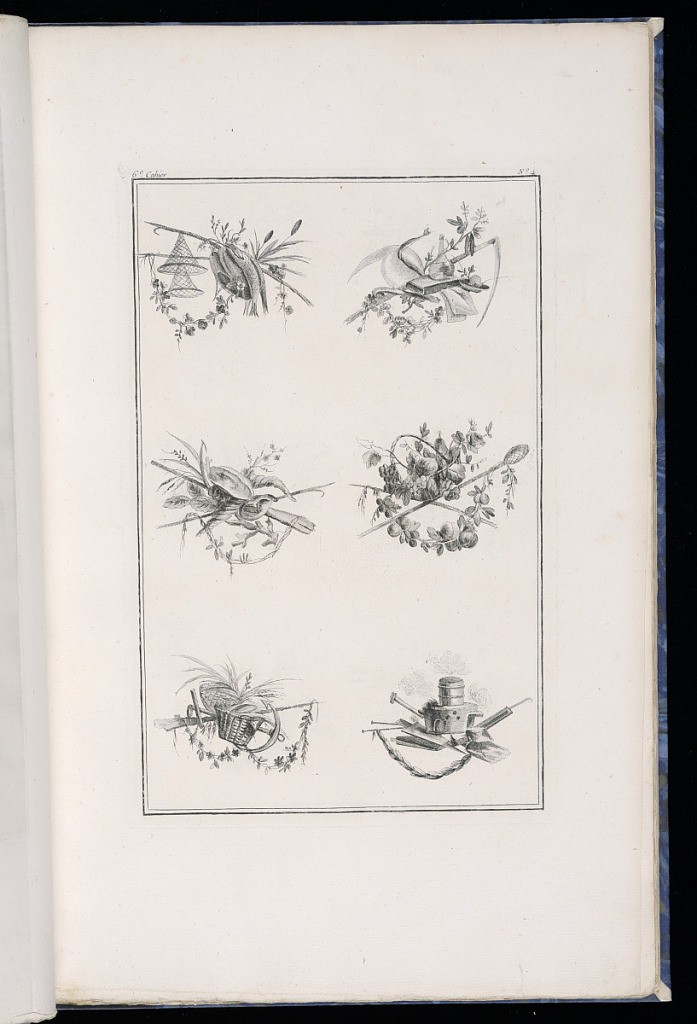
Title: Trophy Designs
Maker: Pierre Ranson, French, 1736–1786
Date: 1777–79
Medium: Etching on paper
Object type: Print
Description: Six designs for trophies incorporating leaves, flowers, shells, nets, spears, paddles, scythe, fish, bottles, book, baskets, anchor, and a heating device. The plate is numbered.